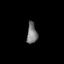
Tissue: prostate
Cell type: Fibroblasts
Senescence score: 0.7882
Nuclear area (px): 213
Mean DAPI intensity: 119.883